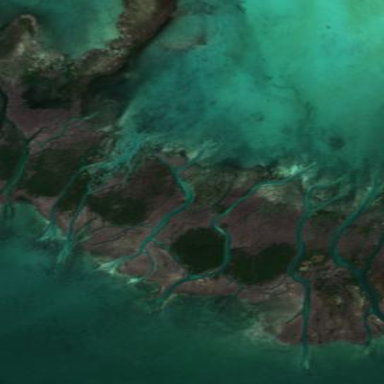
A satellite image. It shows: Mangrove wetland along the natural coastline.